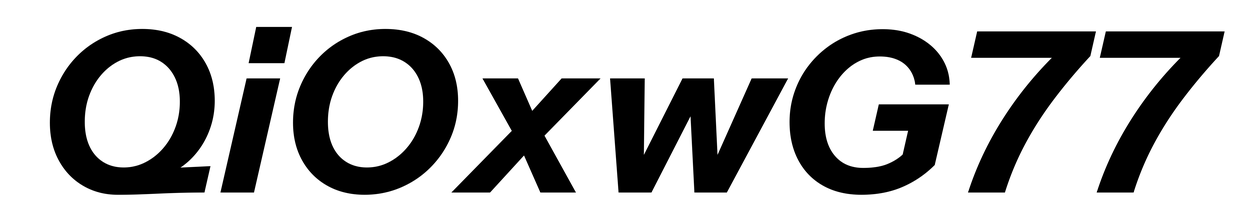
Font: InstrumentSans-Italic_Bold_Italic